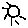
Label: sun